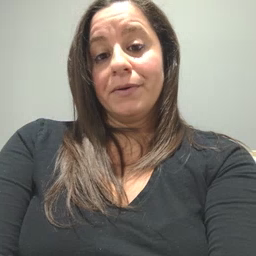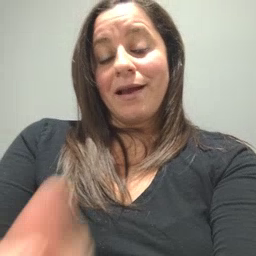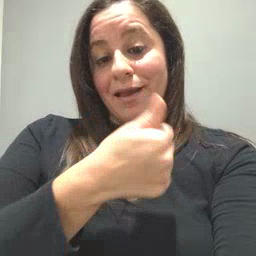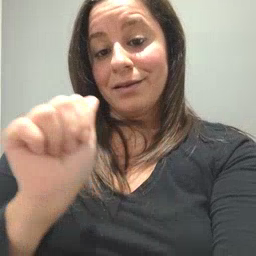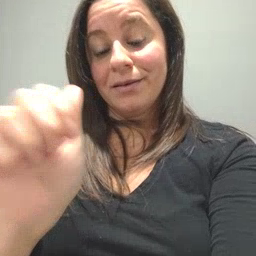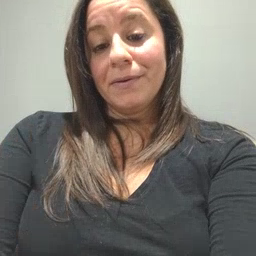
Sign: any